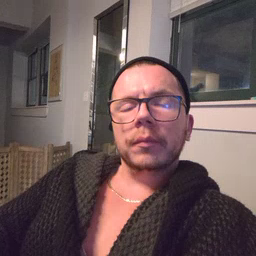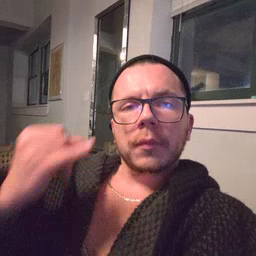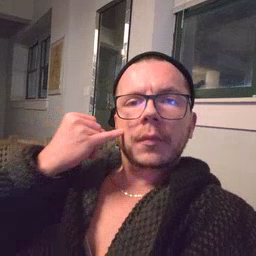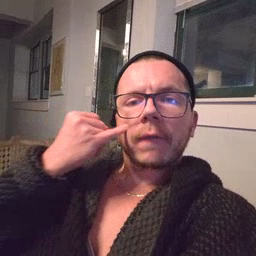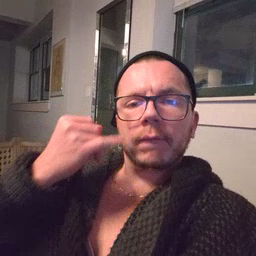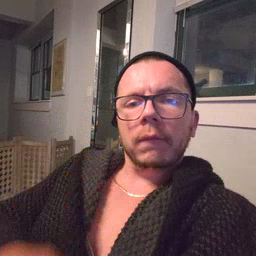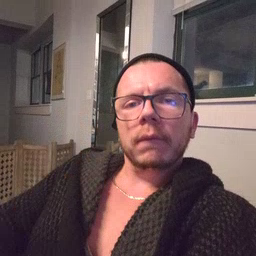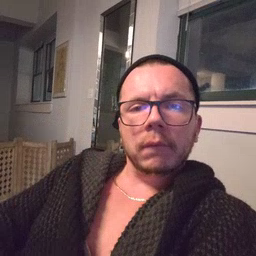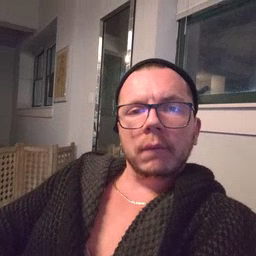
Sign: if